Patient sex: M
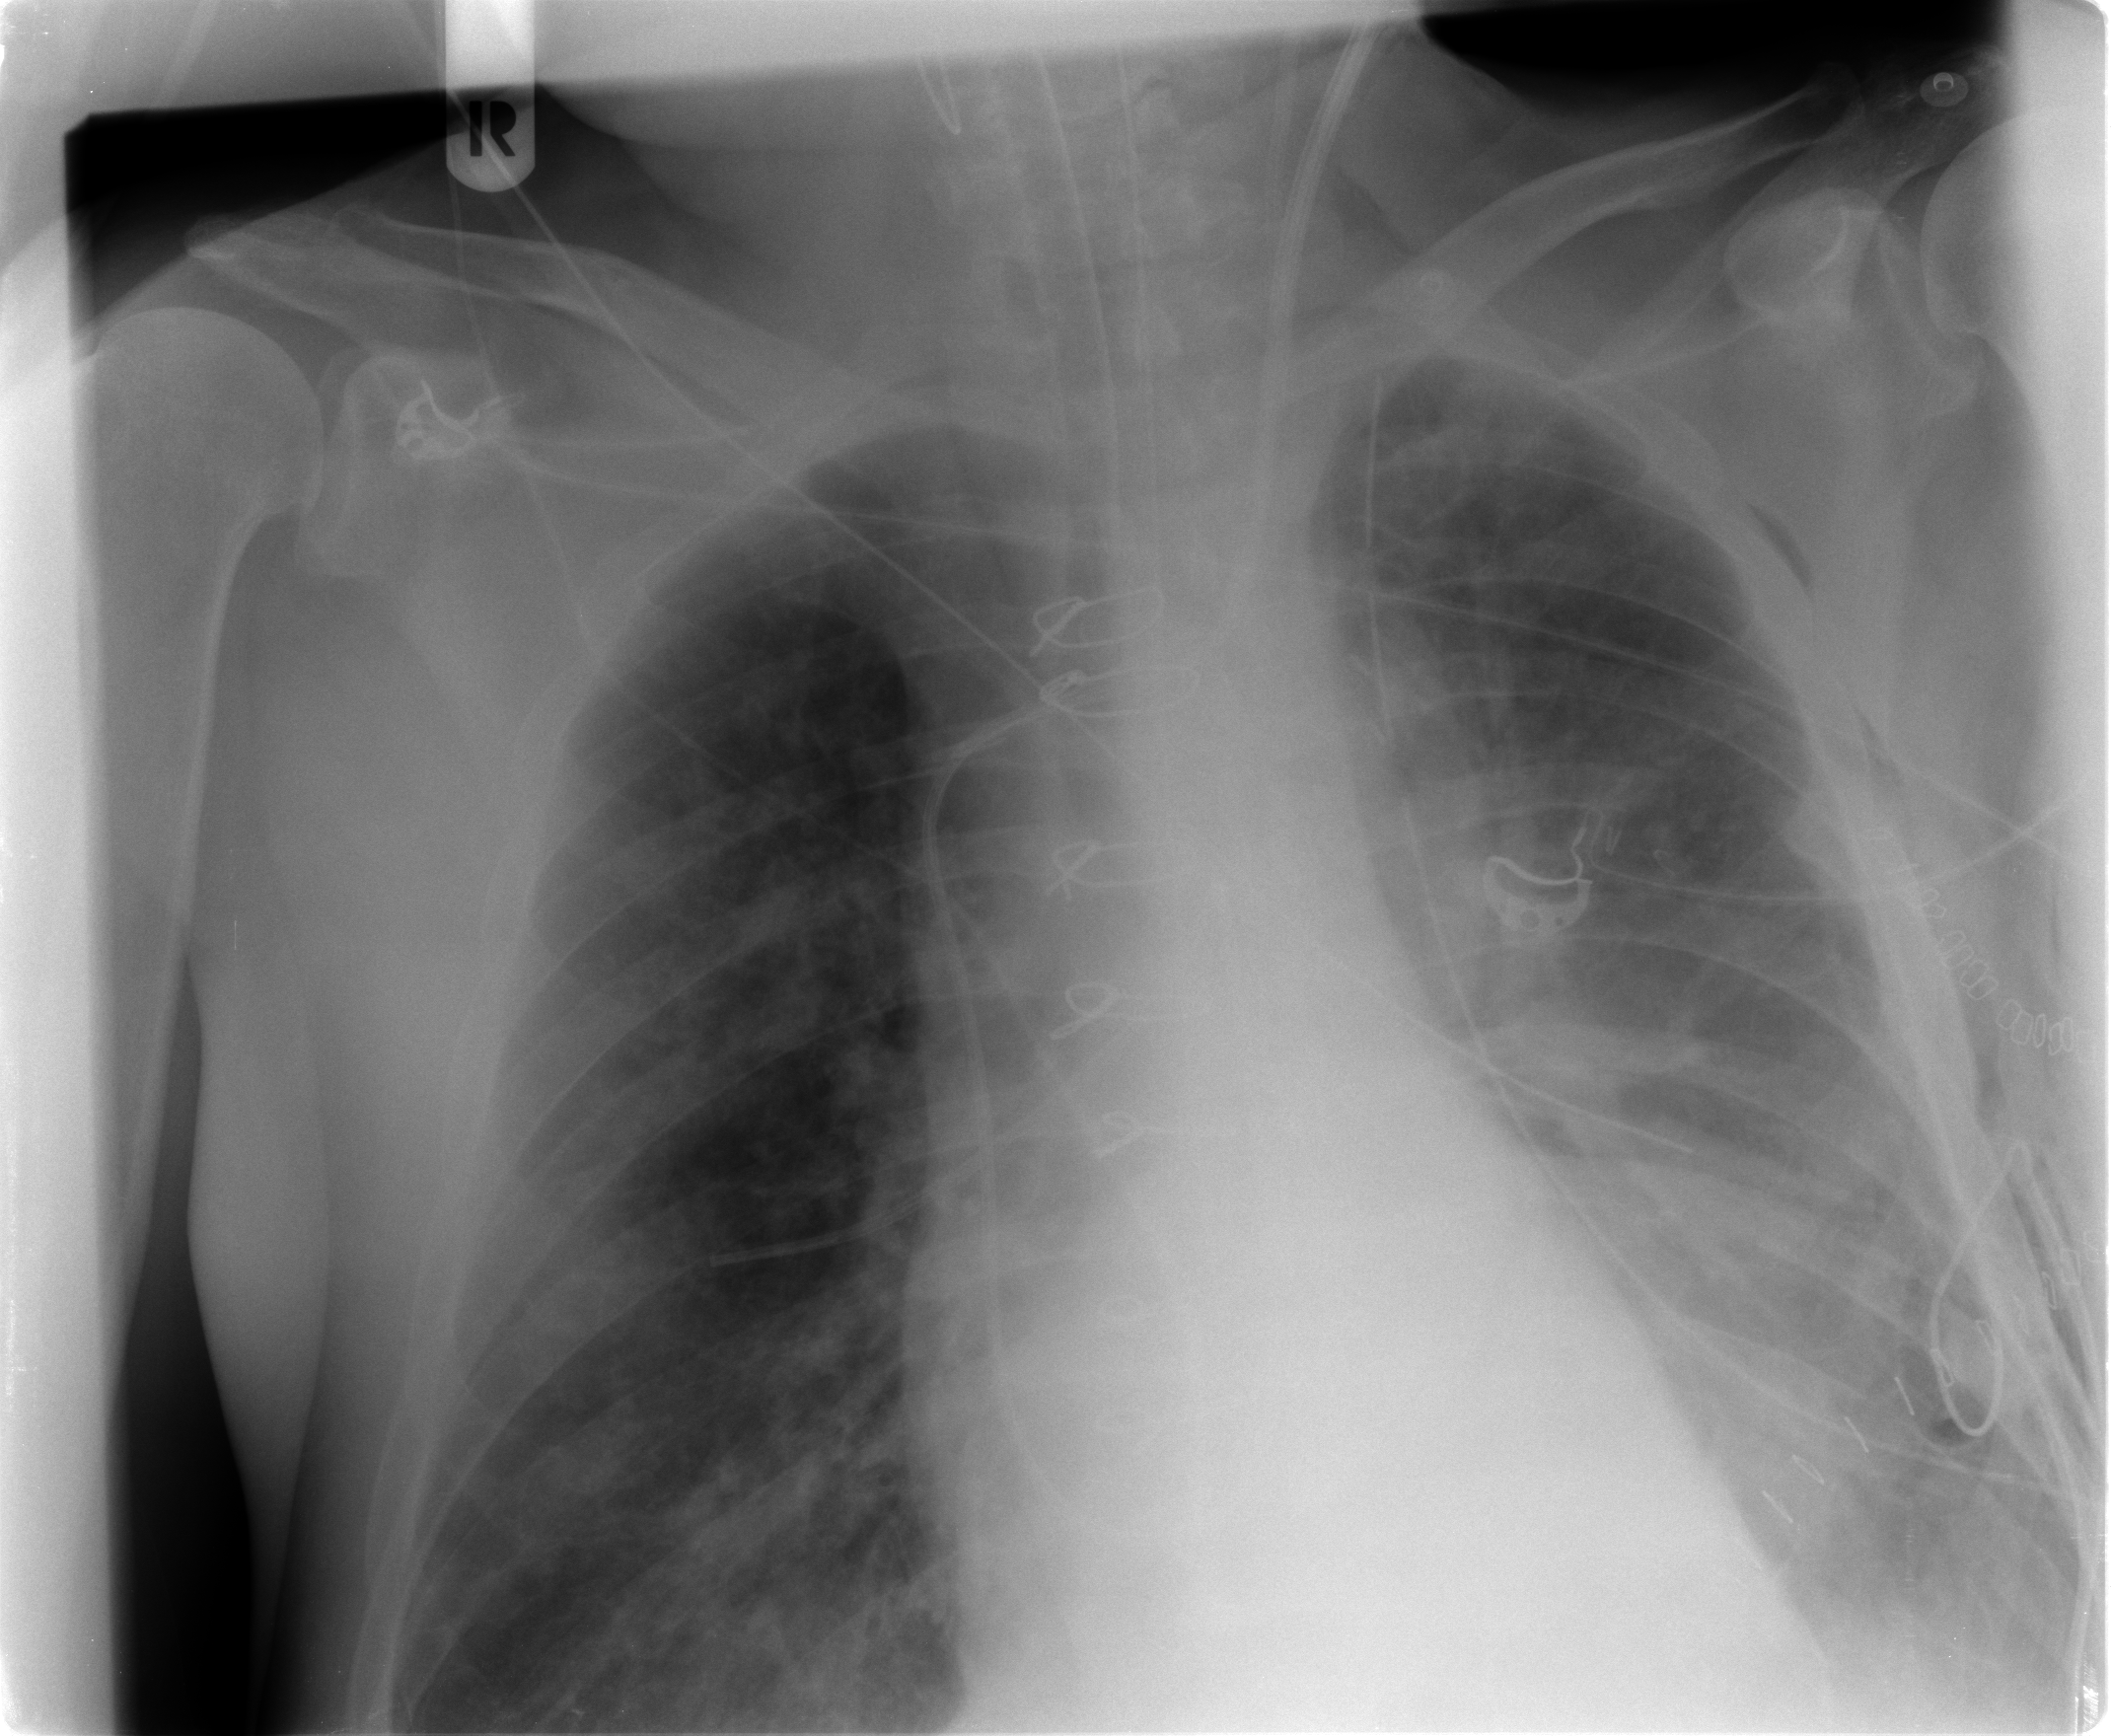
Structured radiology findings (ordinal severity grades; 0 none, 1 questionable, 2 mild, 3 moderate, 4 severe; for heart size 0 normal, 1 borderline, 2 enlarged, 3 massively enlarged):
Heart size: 2
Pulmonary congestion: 2
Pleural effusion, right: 1
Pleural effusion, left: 3
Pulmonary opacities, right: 0
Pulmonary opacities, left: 0
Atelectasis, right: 2
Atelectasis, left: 2